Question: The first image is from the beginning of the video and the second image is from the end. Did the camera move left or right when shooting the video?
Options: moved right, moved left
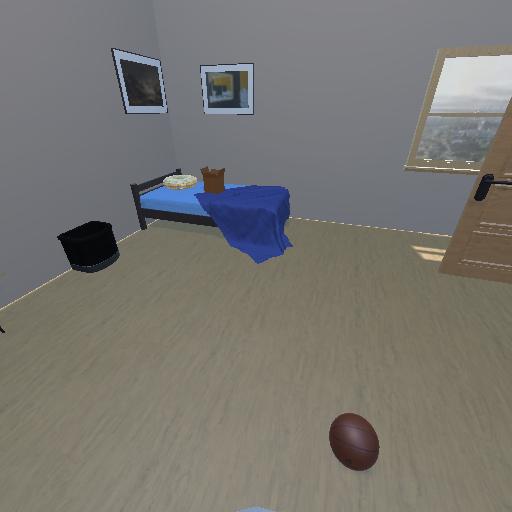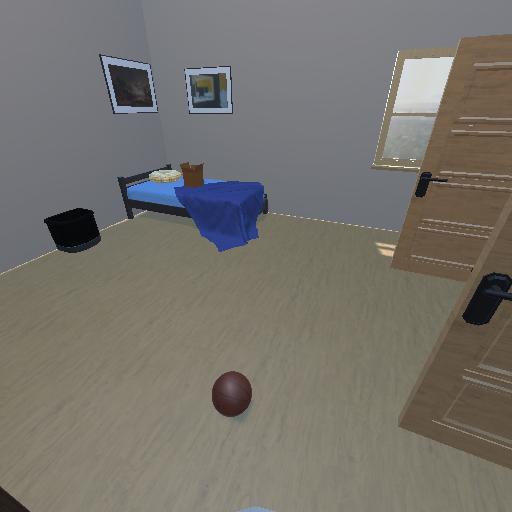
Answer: moved right